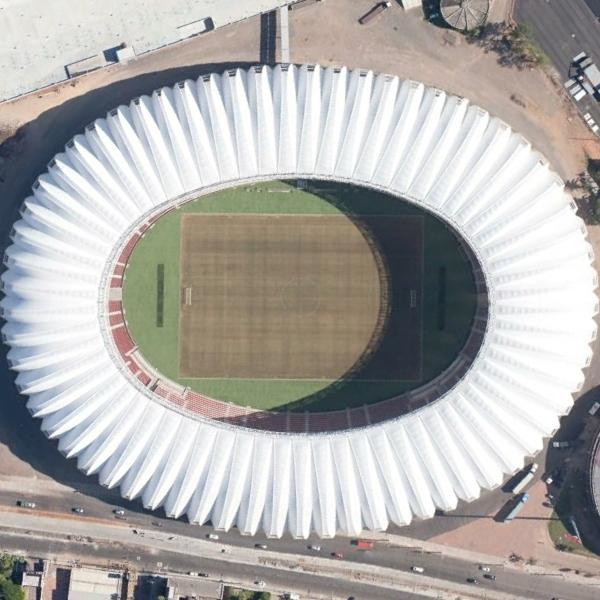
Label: Stadium